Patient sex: F
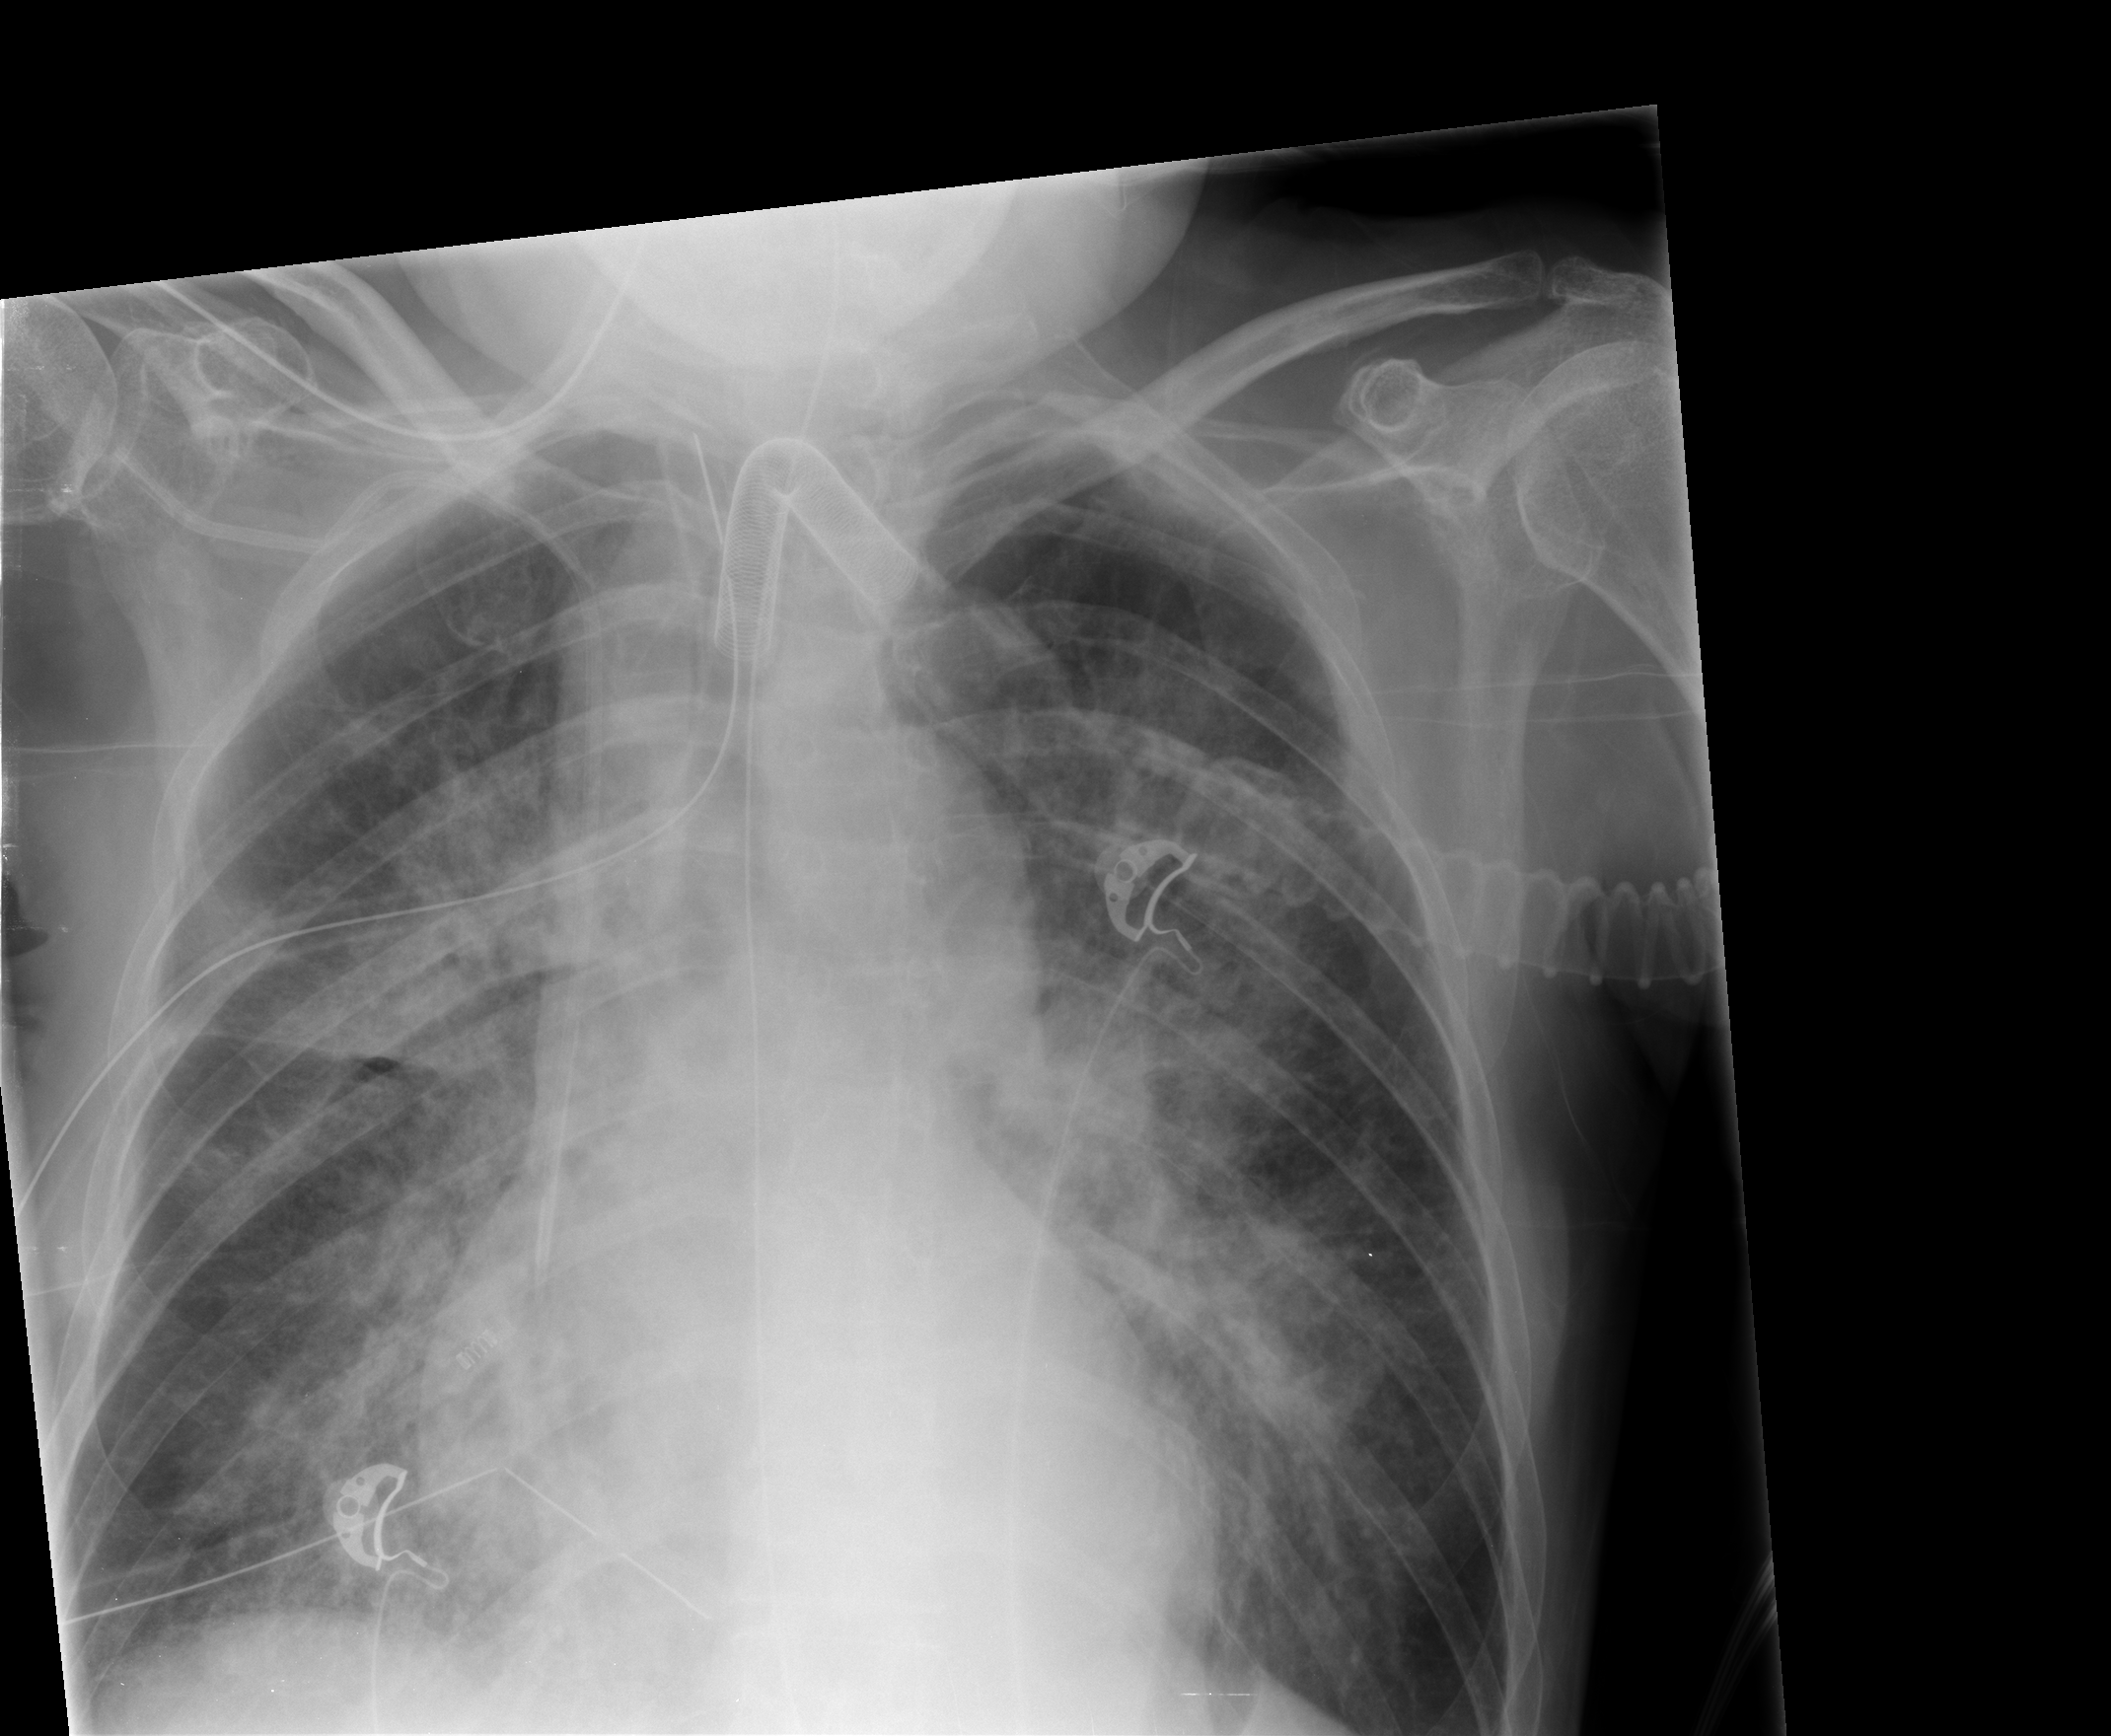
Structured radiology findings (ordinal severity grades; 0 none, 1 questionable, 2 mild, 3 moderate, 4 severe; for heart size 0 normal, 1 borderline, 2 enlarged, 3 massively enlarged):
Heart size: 0
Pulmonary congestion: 2
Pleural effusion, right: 0
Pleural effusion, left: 0
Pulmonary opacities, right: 3
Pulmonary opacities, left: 3
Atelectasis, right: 2
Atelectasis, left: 2